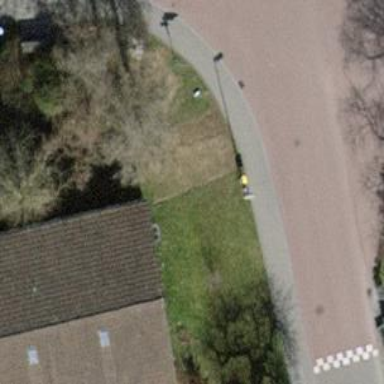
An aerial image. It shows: Post box.